Field crop: maize
Growth stage: 2
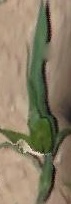
Species: maize